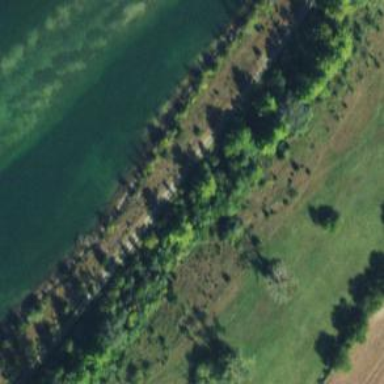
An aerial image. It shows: Abandoned railway.